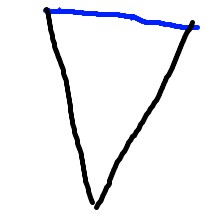
Shape: triangle